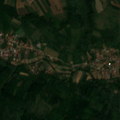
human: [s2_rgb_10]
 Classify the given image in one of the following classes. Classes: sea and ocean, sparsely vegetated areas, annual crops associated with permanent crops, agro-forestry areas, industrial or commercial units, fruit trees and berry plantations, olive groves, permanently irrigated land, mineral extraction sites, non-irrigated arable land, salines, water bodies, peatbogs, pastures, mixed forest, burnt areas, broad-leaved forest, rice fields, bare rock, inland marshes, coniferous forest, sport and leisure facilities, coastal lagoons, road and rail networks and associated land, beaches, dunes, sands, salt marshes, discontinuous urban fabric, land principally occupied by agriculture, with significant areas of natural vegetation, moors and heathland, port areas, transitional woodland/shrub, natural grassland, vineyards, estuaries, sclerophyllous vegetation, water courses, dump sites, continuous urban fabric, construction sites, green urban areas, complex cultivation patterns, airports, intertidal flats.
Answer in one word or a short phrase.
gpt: discontinuous urban fabric, complex cultivation patterns, land principally occupied by agriculture, with significant areas of natural vegetation, broad-leaved forest, transitional woodland/shrub